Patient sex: F
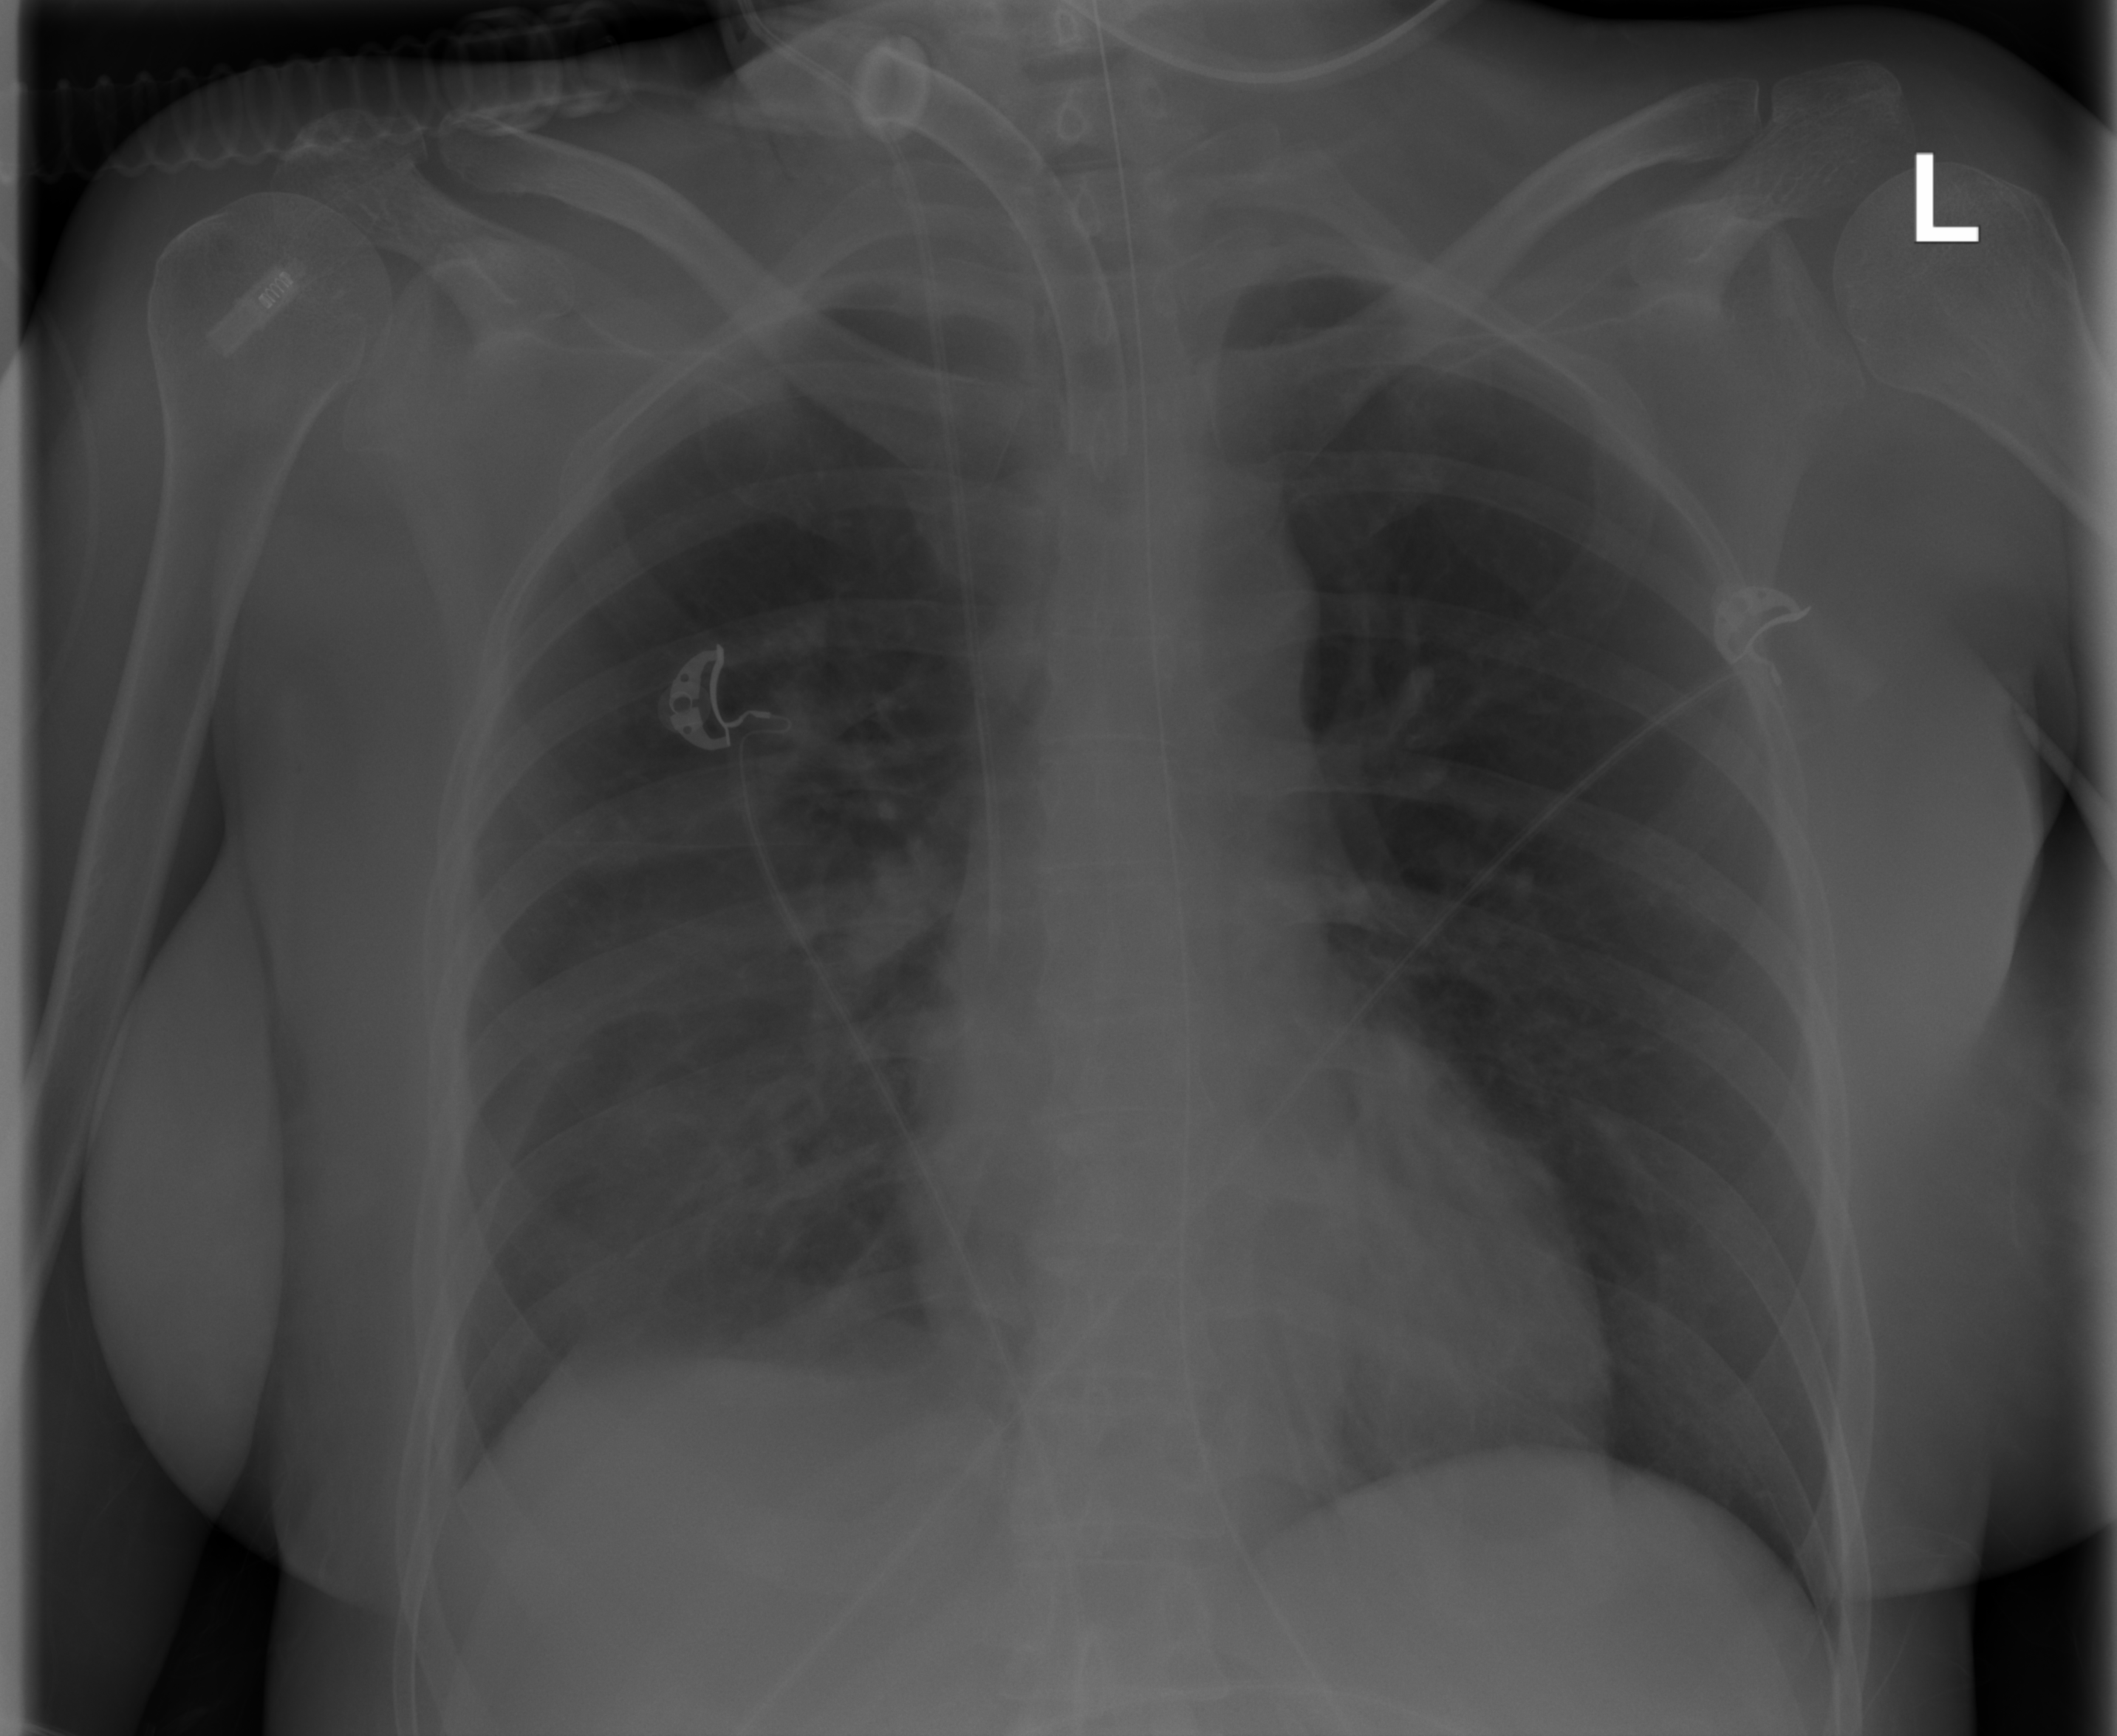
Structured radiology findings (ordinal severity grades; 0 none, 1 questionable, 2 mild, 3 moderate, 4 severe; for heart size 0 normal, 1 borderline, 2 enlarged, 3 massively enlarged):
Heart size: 0
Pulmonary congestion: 0
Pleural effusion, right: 2
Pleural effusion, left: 0
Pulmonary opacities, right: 2
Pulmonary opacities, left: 0
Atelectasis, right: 0
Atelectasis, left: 0